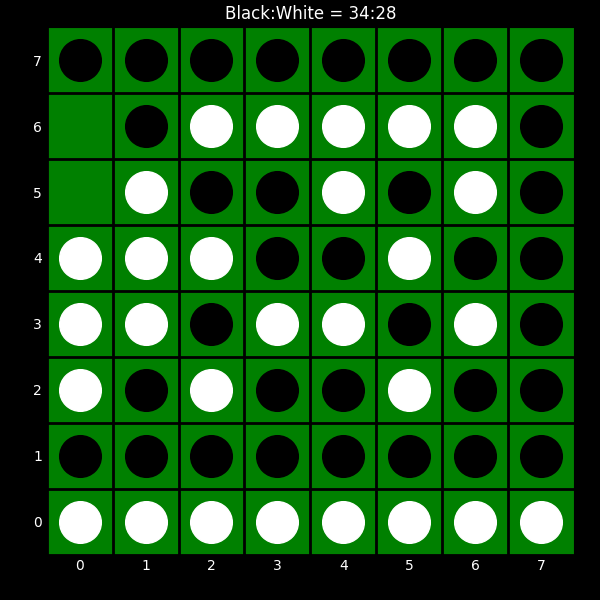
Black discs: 34
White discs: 28